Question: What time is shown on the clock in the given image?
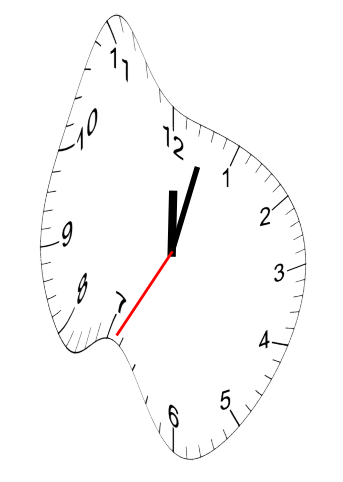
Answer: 12:02:35